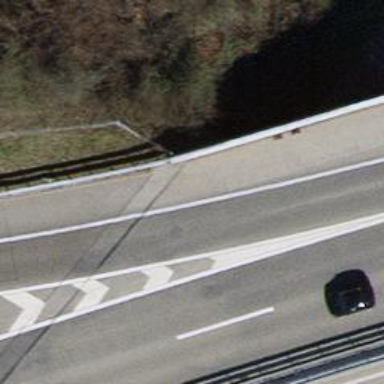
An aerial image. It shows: Bridge with asphalt surface. It is part of motorway link.